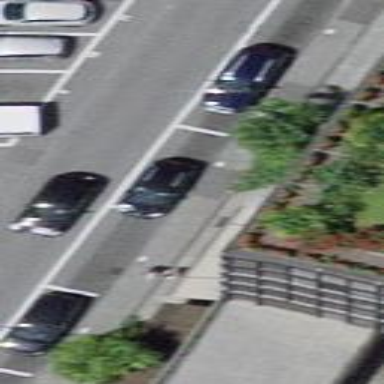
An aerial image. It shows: Parking lane for vehicles.